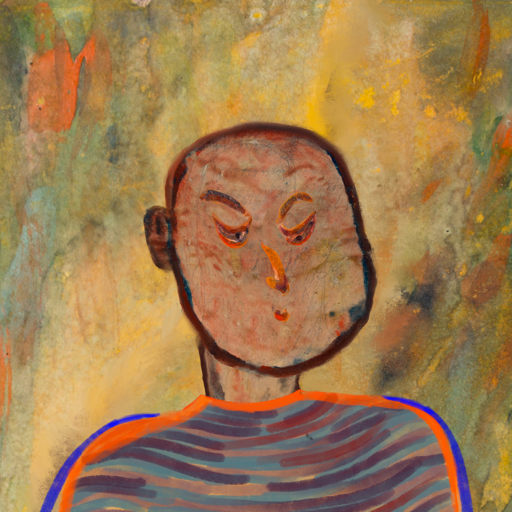
Background: Comrade, Head And Neck Side: Orphan, Face Side: Hypocrite, Bust: Experience, Hair Side: Blank, Head Accessory: Blank, Second Necklace: Blank, Necklace: Blank, Baby: Blank